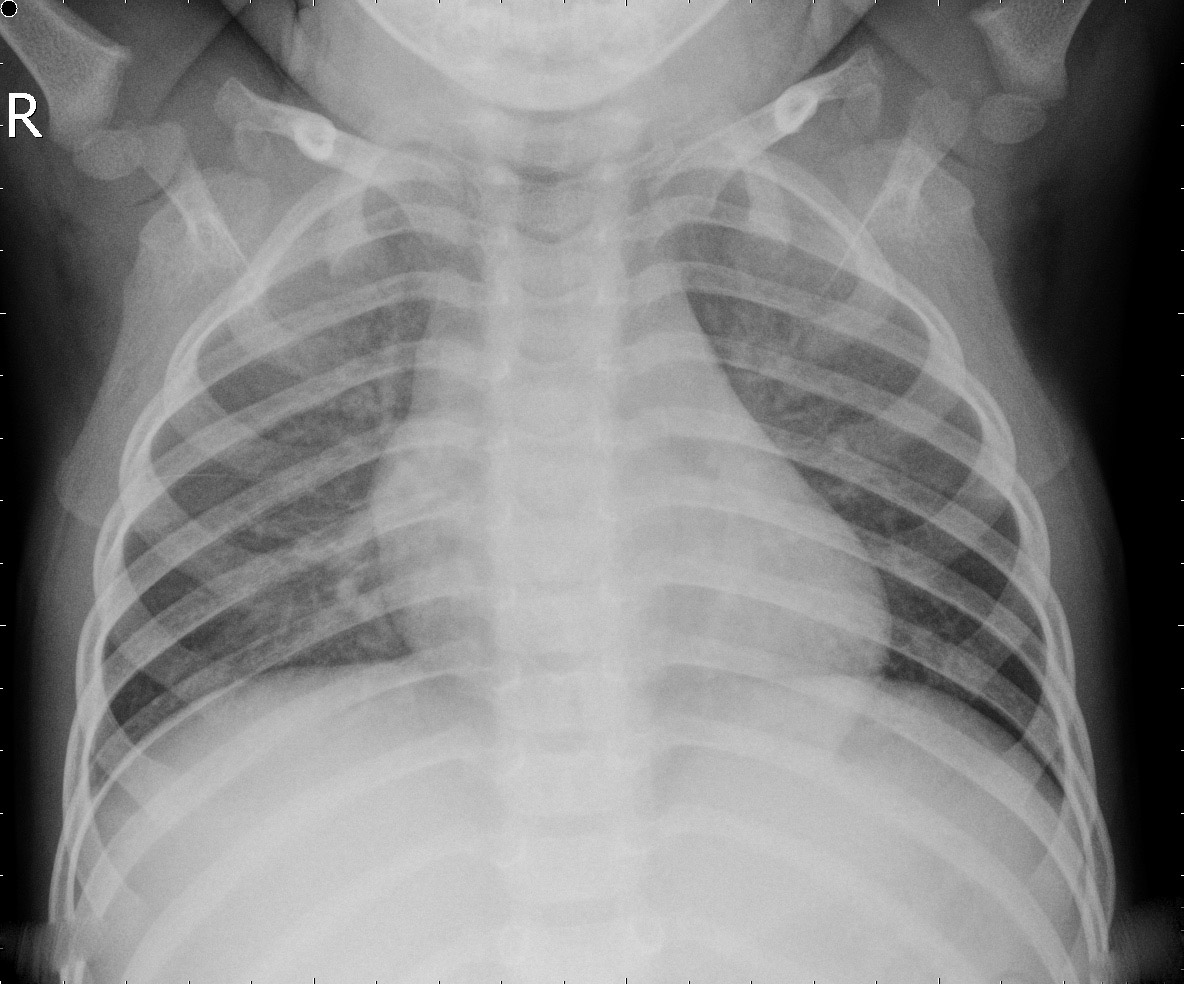
Diagnosis: NORMAL